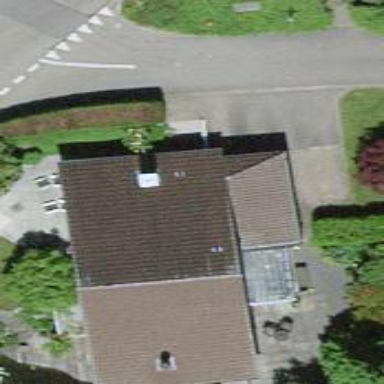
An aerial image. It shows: Residential building.